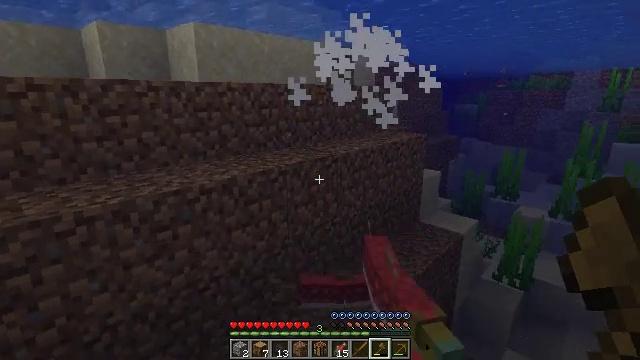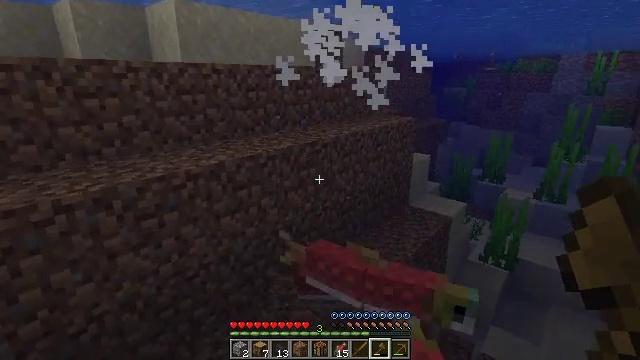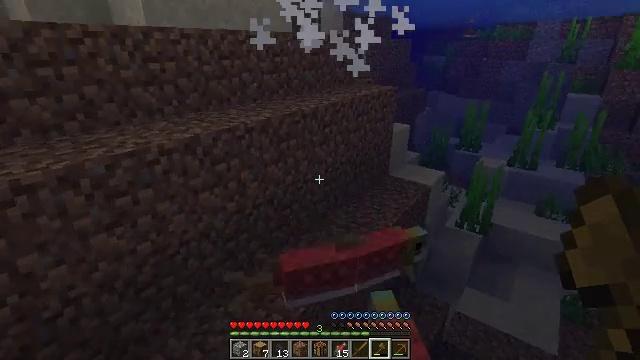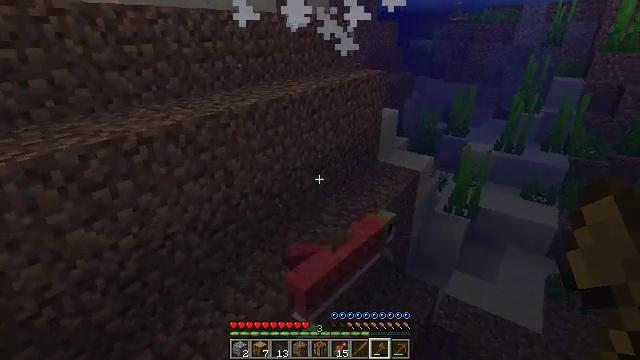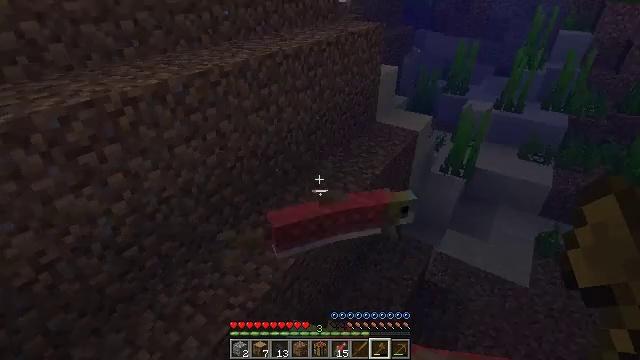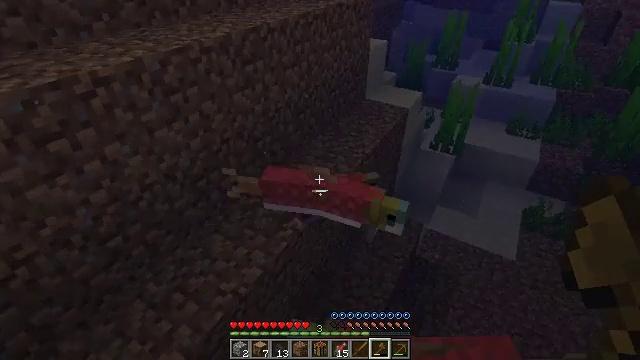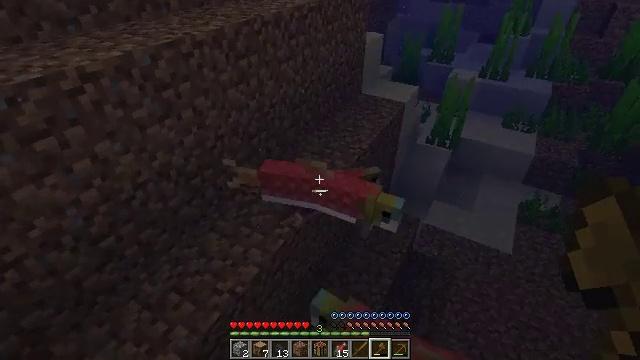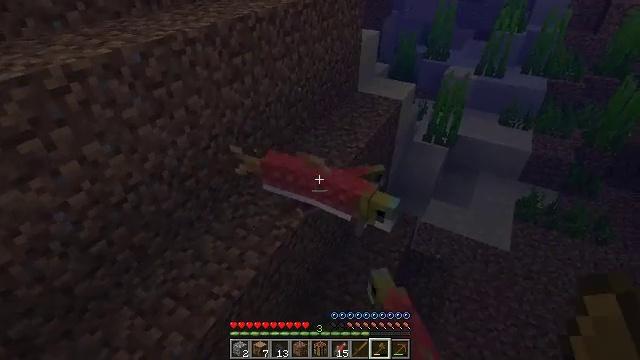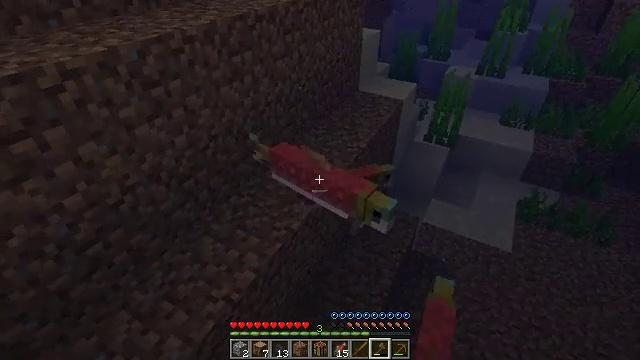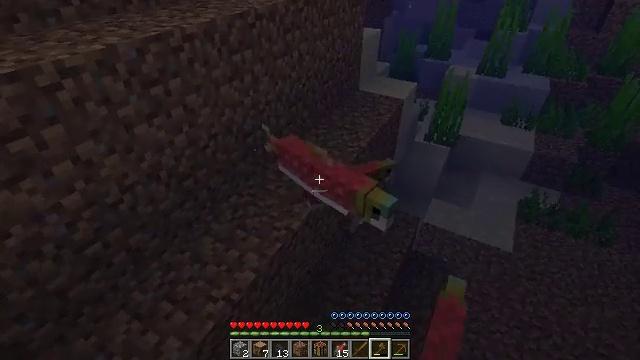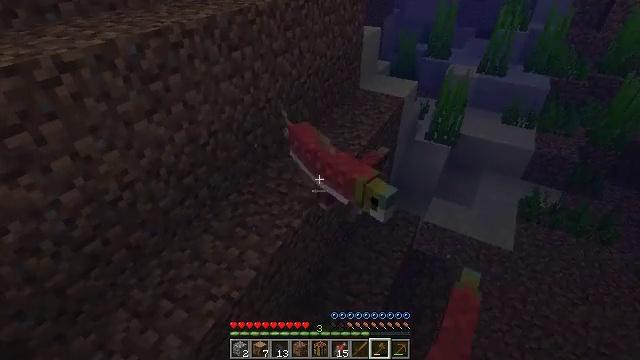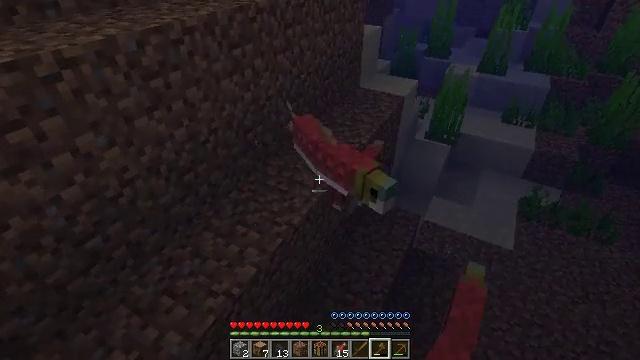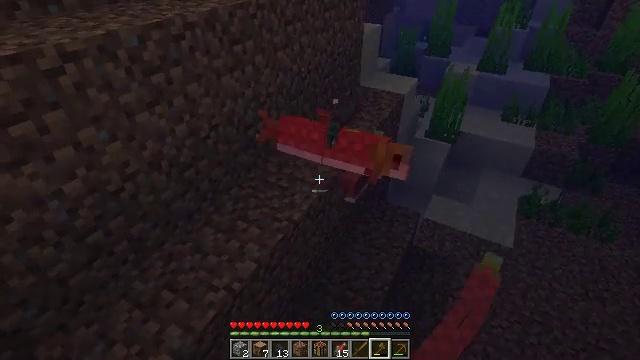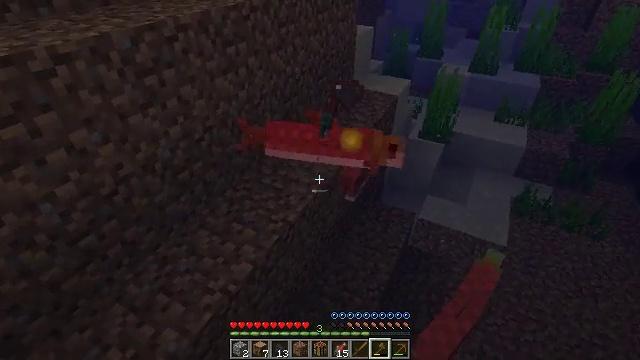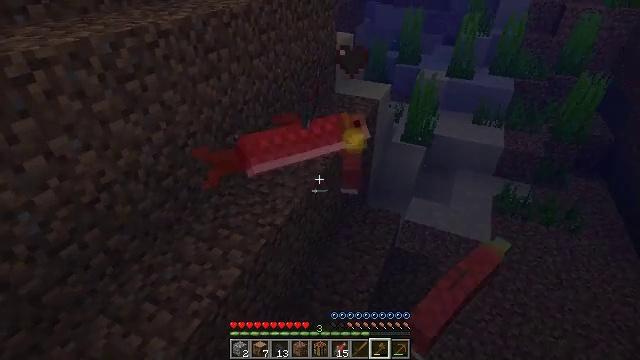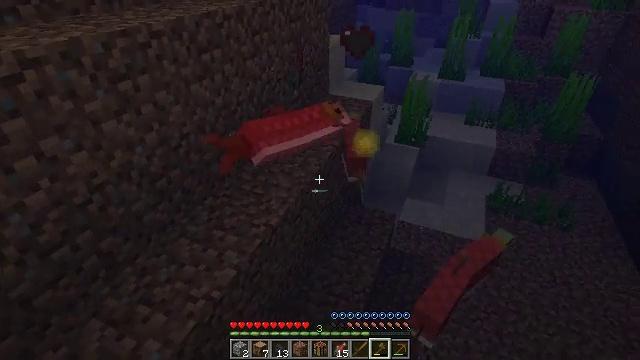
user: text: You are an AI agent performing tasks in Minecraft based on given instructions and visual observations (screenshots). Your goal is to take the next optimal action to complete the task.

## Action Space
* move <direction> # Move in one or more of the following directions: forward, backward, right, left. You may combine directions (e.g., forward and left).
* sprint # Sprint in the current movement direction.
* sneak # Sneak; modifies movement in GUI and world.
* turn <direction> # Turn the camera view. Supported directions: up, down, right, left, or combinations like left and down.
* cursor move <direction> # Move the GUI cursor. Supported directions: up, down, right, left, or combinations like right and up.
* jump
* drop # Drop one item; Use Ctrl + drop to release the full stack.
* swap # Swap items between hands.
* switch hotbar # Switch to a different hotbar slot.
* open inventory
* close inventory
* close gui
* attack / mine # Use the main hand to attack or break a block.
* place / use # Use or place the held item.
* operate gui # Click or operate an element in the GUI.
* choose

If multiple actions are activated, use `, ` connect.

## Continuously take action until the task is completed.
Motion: motion action
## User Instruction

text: Hunt a salmon.
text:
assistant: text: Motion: move forward, turn right and down
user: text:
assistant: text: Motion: move forward, turn right and down
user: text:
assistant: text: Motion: move forward, turn right and down
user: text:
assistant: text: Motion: move forward, turn down
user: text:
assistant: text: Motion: move forward, turn right and down
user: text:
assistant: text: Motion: no_op
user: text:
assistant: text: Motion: attack / mine
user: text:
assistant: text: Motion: attack / mine
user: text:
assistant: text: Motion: move back, attack / mine
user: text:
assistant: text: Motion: move back
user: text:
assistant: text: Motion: move back
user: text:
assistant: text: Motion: move back
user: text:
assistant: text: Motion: move back, turn right
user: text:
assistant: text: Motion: turn right and up
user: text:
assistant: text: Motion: move forward, turn right
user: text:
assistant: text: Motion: move forward, turn right
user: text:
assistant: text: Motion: move forward, turn right and up
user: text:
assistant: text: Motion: move forward
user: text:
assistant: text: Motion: move forward
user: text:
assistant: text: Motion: move forward
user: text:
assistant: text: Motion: move forward, turn up
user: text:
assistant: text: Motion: move forward, turn right and up
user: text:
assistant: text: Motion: move forward, turn up
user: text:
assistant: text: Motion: move forward
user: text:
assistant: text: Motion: move forward, turn right and up
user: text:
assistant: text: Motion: move forward, turn right and up
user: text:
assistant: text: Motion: move forward
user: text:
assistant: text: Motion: move forward, turn right and down
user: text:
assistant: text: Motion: move forward, turn right and down
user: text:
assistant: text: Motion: move forward, turn right